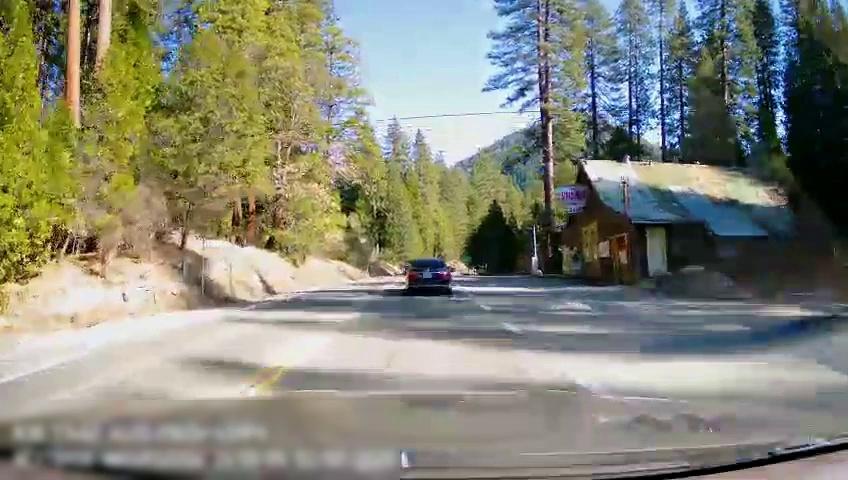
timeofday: Day
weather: Sunny
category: Drivable Space
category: Vehicles | Car
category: Lanes | Opposite Lane
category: Lanes | Current Lane
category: Lanes | Current Lane